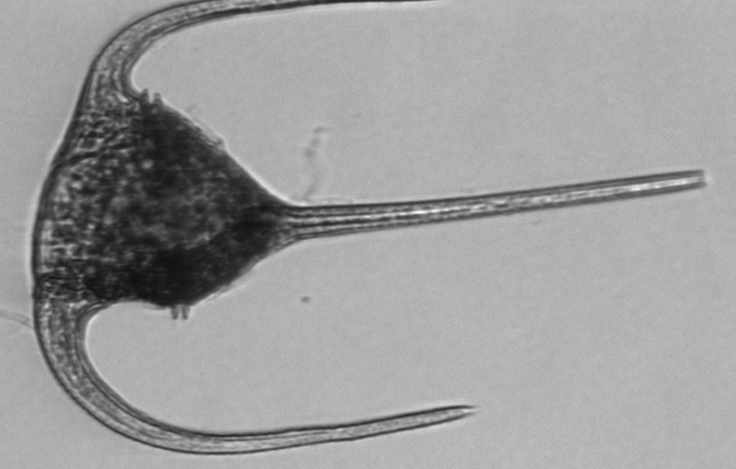
Label: Tripos